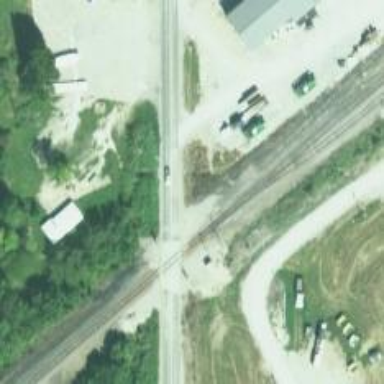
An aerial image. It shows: Railway spur junction.